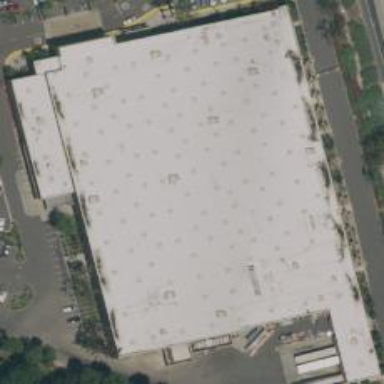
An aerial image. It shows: Wholesale shop within building.